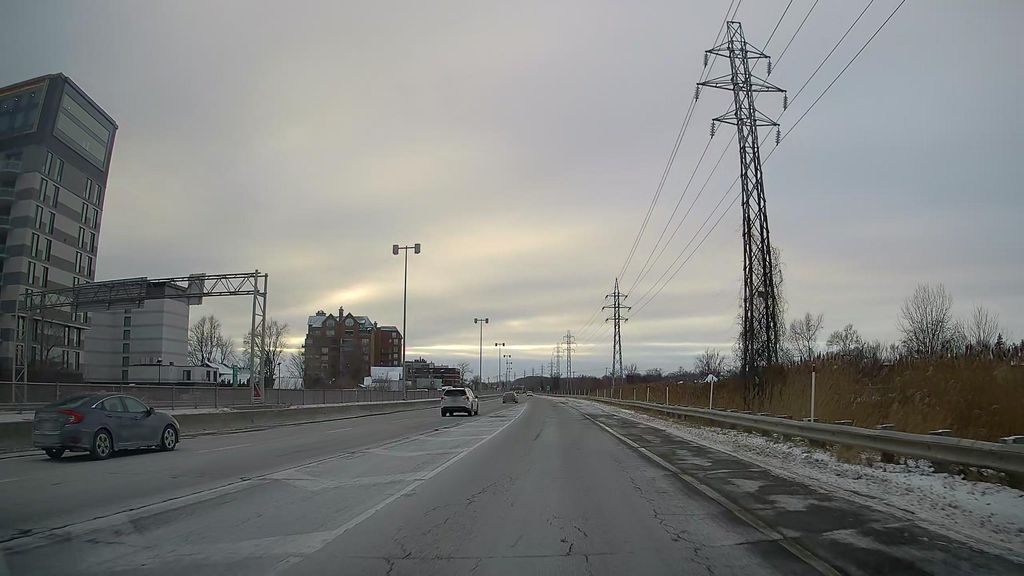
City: montreal